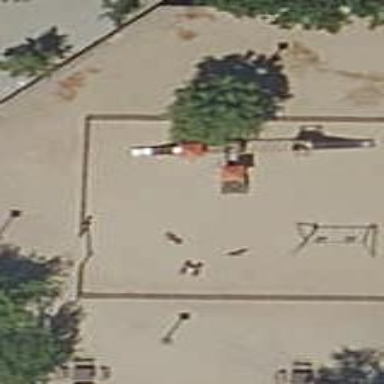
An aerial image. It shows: Playground area for leisure activities on the land.